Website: bh-photo
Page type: customer-info-address
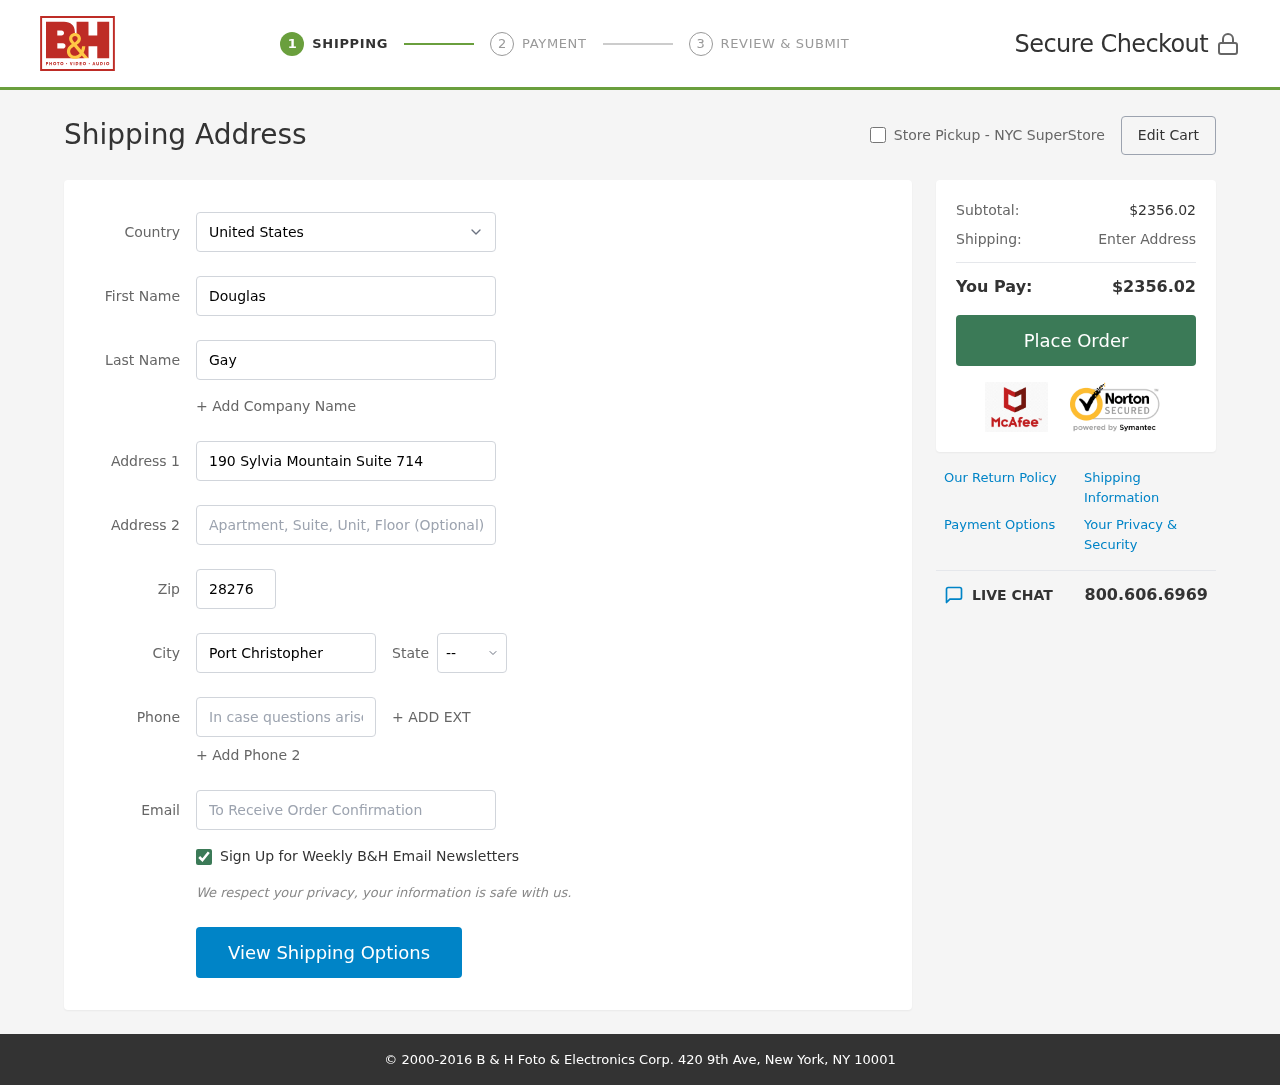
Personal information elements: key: PII_CITY
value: Port Christopher
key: PII_COUNTRY
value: United States
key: PII_EMAIL
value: dgay@yahoo.com
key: PII_FIRSTNAME
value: Douglas
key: PII_LASTNAME
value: Gay
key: PII_PHONE
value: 9947164093
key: PII_POSTCODE
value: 28276
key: PII_STATE_ABBR
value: VI
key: PII_STREET
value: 190 Sylvia Mountain Suite 714
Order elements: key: ORDER_SUBTOTAL
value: $2356.02
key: ORDER_TOTAL
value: $2356.02